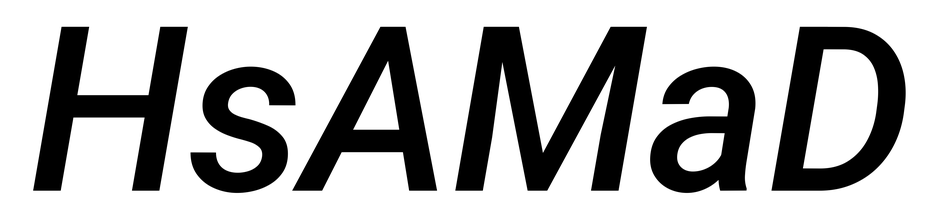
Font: Roboto-Italic_Medium_Italic